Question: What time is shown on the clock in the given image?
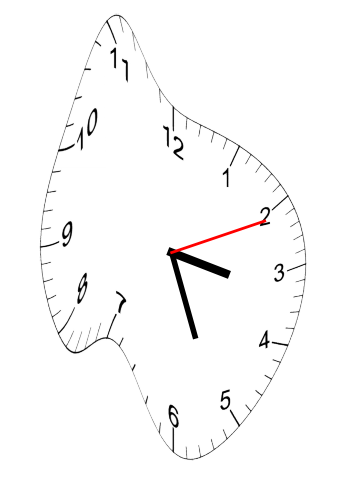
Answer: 03:26:11